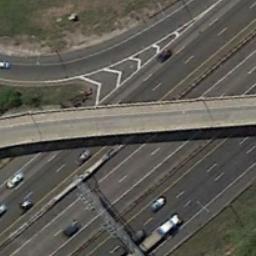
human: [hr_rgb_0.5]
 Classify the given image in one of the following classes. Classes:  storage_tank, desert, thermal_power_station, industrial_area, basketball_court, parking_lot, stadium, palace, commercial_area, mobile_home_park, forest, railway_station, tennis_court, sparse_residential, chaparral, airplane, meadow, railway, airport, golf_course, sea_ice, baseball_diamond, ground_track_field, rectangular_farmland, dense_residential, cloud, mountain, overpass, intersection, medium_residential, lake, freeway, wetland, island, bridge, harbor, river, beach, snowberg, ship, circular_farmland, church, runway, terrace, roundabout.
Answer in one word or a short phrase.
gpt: overpass